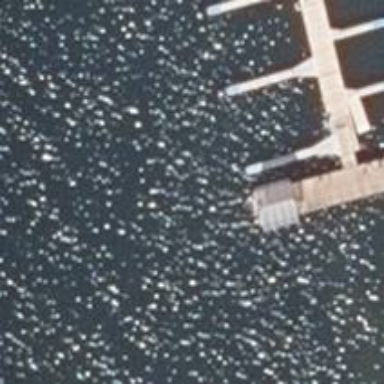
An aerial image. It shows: Ferry terminal.